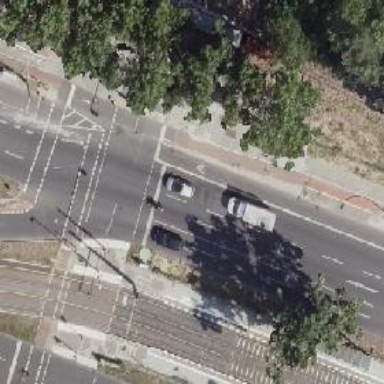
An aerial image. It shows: Secondary asphalt road with lane markings. There is parallel parking on the right side of the road.